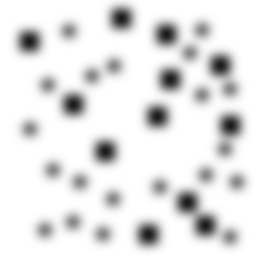
Squares: 12
Triangles: 0
Stars: 20
Total shapes: 32